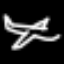
Label: airplane